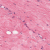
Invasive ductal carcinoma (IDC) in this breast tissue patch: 0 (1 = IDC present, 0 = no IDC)